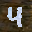
Label: 4